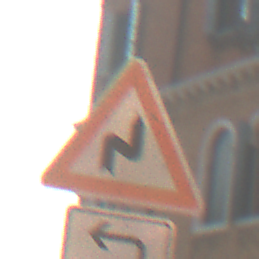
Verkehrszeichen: DoppelkurveRechts
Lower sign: RichtungsangabeDurchPfeile2
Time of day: MorningAfternoon
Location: Outdoor (Urban)
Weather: Clear
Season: NotSpecified
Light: Natural